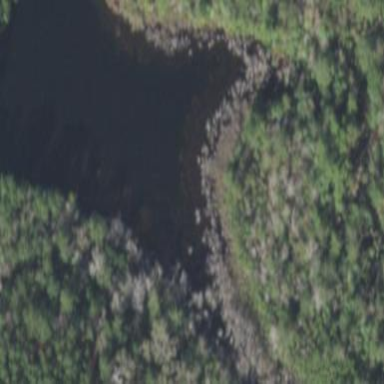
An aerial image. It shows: Swamp in wetland area.